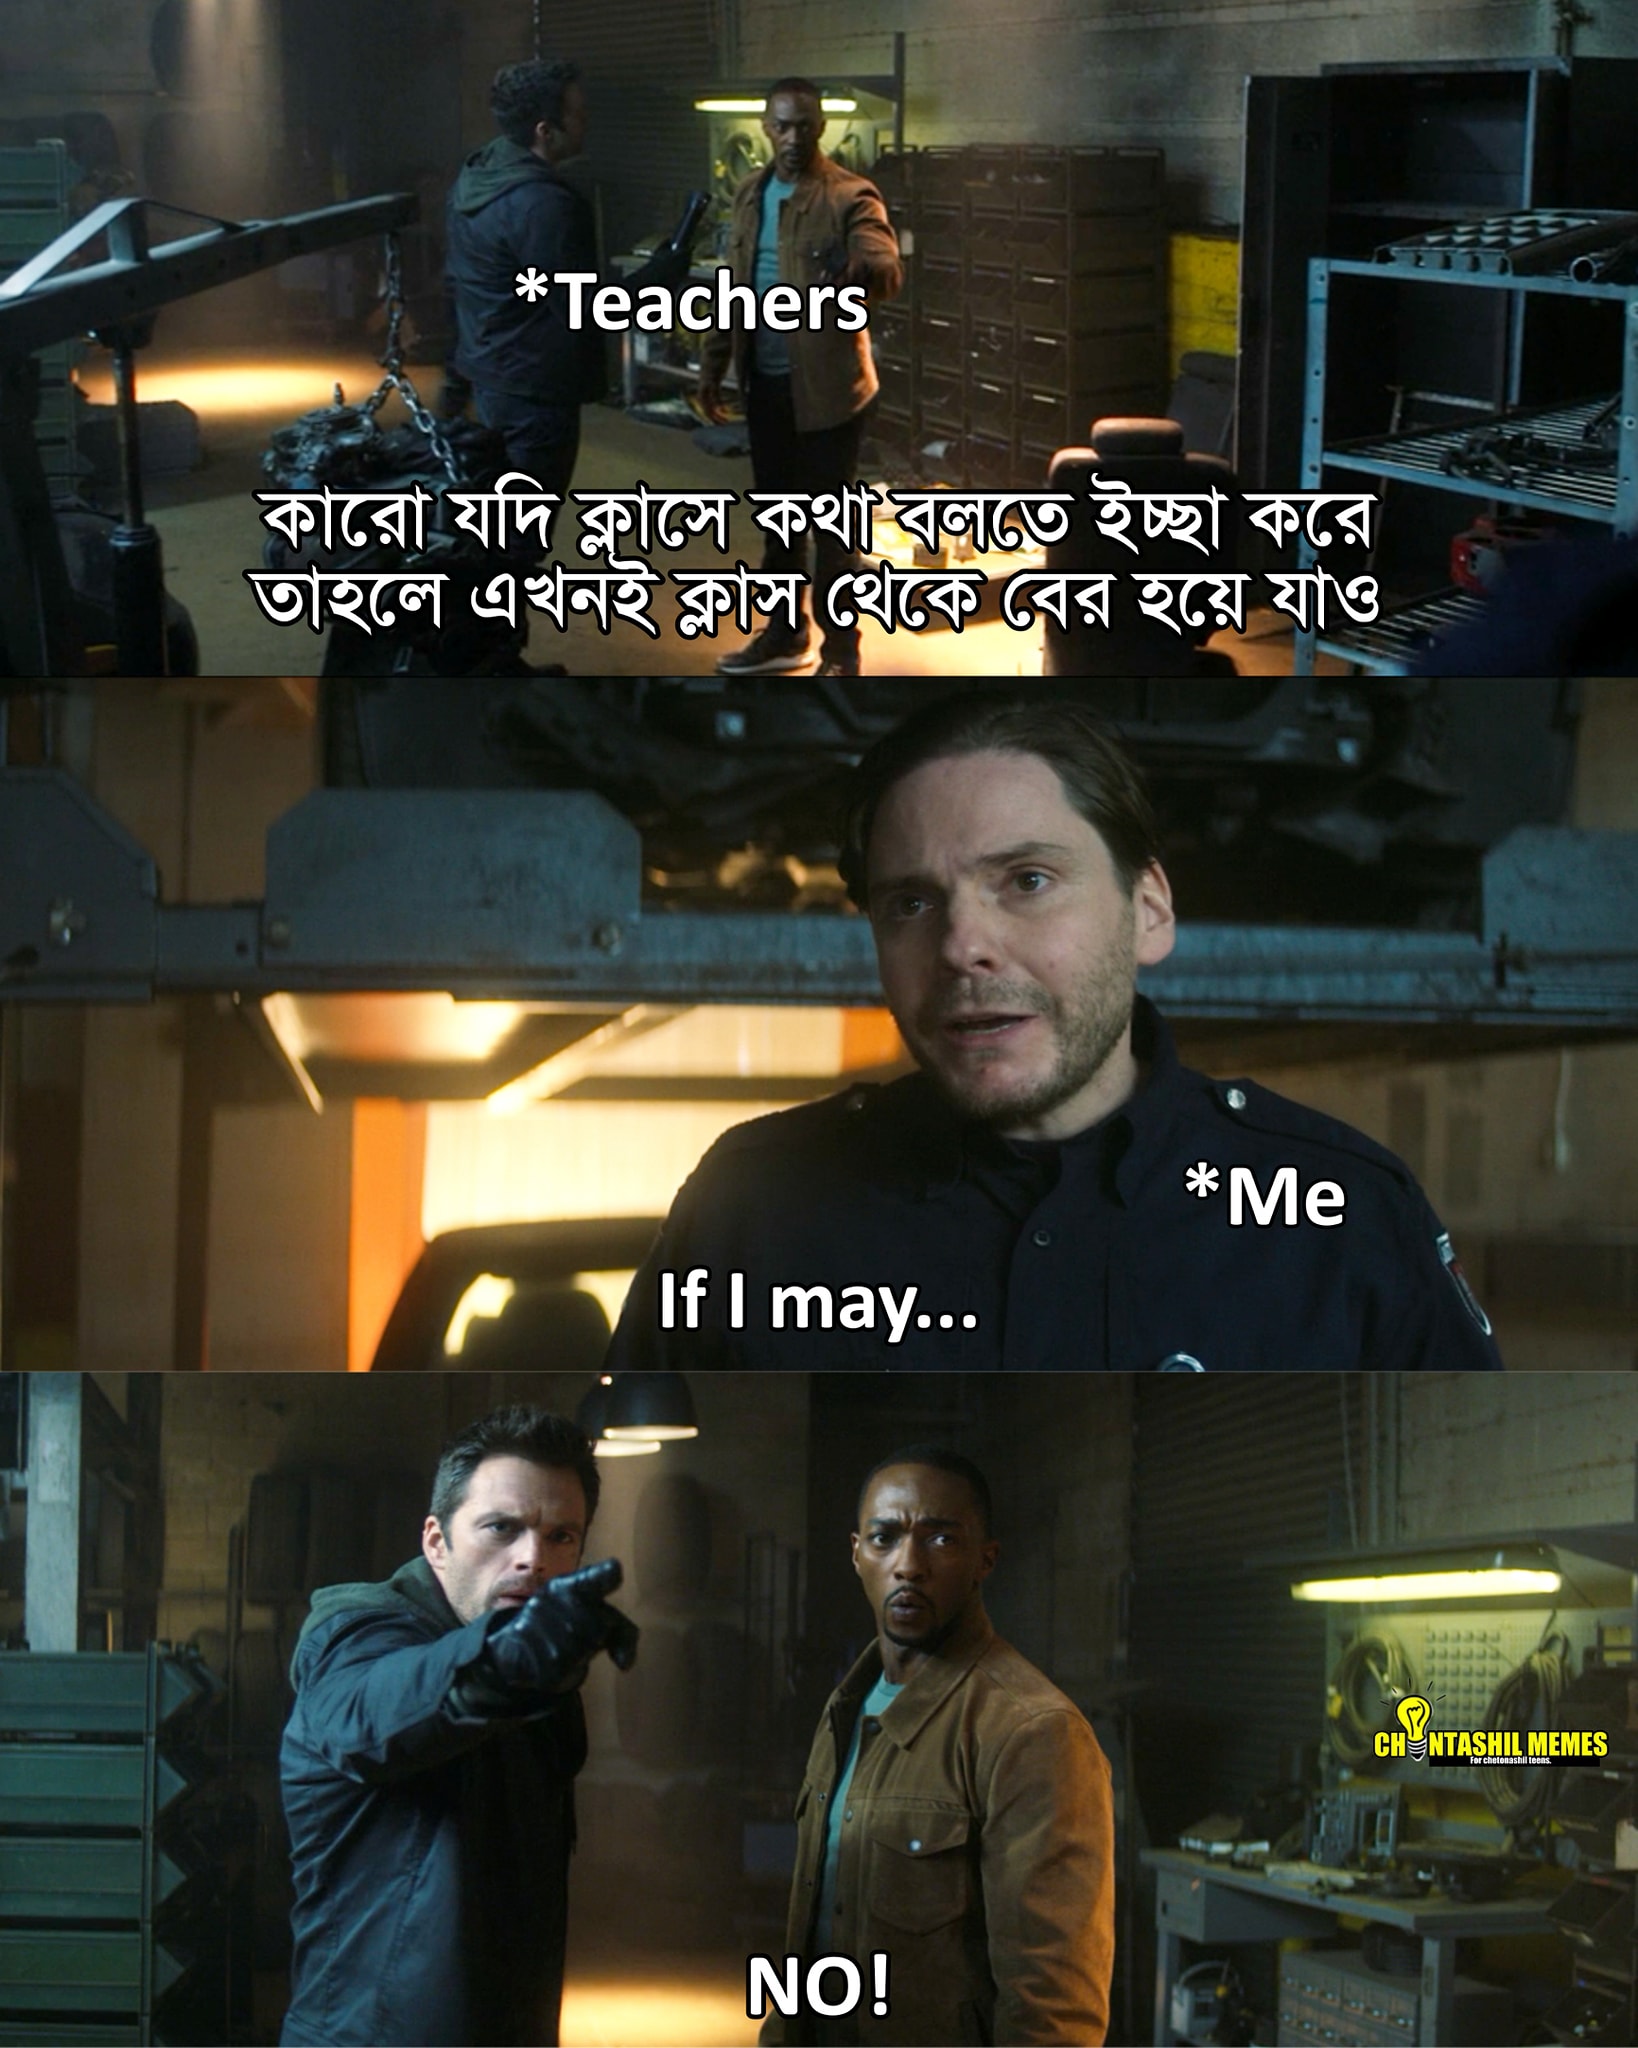
Caption: *Teachers   কারো যদি ক্লাসে কথা বলতে ইচ্ছা করে তাহলে এখনই ক্লাস থেকে বের হয়ে যাও     *Me   If I may....   NO!
Label: non-hate